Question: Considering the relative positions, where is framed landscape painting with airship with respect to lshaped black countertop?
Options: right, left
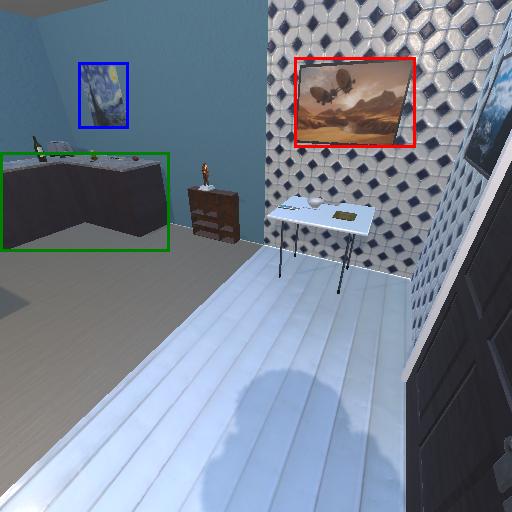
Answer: right